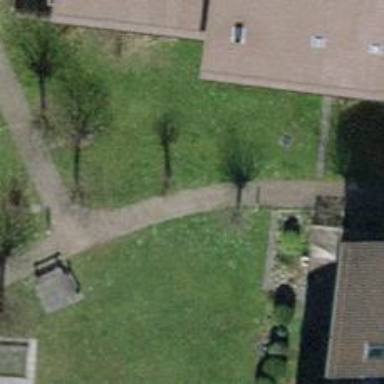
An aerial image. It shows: Urban tree adds touch of nature to the surroundings.